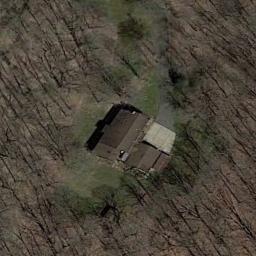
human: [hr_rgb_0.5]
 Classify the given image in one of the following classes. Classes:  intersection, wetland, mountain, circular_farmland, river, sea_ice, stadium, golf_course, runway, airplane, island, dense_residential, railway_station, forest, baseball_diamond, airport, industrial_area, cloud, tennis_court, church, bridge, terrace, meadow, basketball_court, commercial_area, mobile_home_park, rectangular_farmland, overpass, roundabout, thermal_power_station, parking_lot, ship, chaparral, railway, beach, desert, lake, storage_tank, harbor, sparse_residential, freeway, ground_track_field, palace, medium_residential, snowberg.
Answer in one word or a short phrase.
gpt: sparse_residential